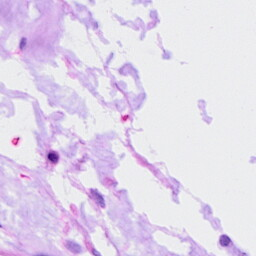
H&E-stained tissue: Ovarian